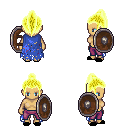
a pixel art fantasy rpg character, female body template, human, tanned skin, blue tattered cape, magenta pants, gold long topknot hairstyle, bracelets, black slippers, shield, four views (front, back, left, right), 2x2 character sprite sheet, small pixel art, hard edges, no anti-aliasing